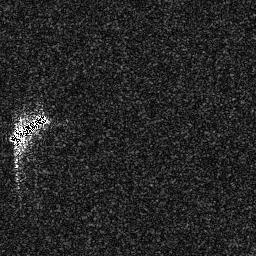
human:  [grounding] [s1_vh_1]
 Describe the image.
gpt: In the satellite image, there is  <ref>1 medium ship </ref> <box>[[2, 42, 19, 56, 0]]</box> located at left.